Question: I want to align the input fields shown below, with keep using '<label>' in a correct way.

The code is as below:
'''
<form action="add.php" method="POST" enctype="multipart/form-data">
<label for="refNo">Field1 name (long)</label>
<input id="refNo" type="text" name="refNo" value="" /><br>
<label for="name">Field2 name</label>
<input id="name" type="text" name="name" value="" /><br>
<input type="submit" value=":: Add ::" name="addBtn" />
</form>
'''
I am thinking to separate '<label>' tags in a '<div>' and the input fields in another and then with some floating manipulation I make the intended alignment, is this a correct way?
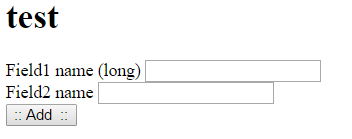
Answer: How about this
'''
form > label {
min-width: 185px;
display: inline-block;
}
'''
'''
<form action="add.php" method="POST" enctype="multipart/form-data">
<label for="refNo">Field1 name (long)</label>
<input id="refNo" type="text" name="refNo" value="" /><br>
<label for="name">Field2 name</label>
<input id="name" type="text" name="name" value="" /><br>
<input type="submit" value=":: Add ::" name="addBtn" />
</form>
'''